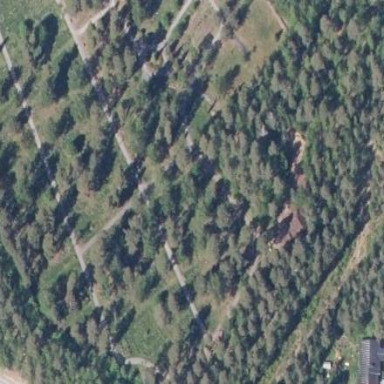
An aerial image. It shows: Cemetery.